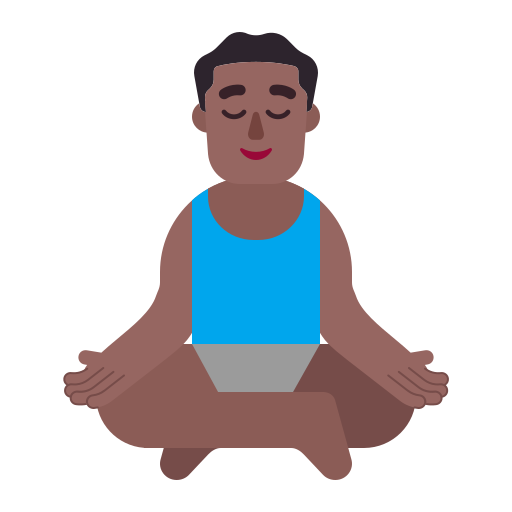
man in lotus position flat  dark